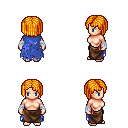
a pixel art fantasy rpg character, female body template, human, light skin, blue tattered cape, robe skirt, light blonde pageboy hairstyle, white cloth bandages, four views (front, back, left, right), 2x2 character sprite sheet, small pixel art, hard edges, no anti-aliasing